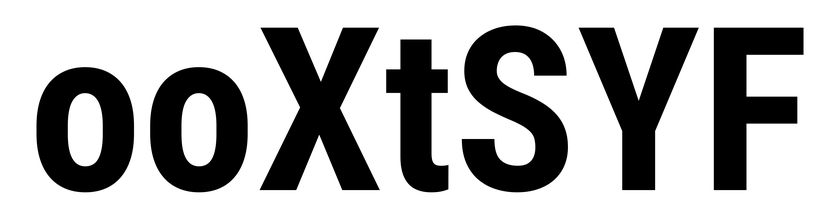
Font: Roboto_Condensed_Bold